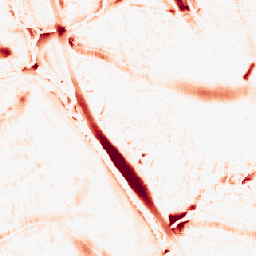
Category: morphological
Decomposition family: morphological_ellipse
Decomposition parameters: operation: opening
width: 30
height: 30
Upsampling method: area
Upsampling parameters: scale: 8
Upsampling scale: 8